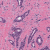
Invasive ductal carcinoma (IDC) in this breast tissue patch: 1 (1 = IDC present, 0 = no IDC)